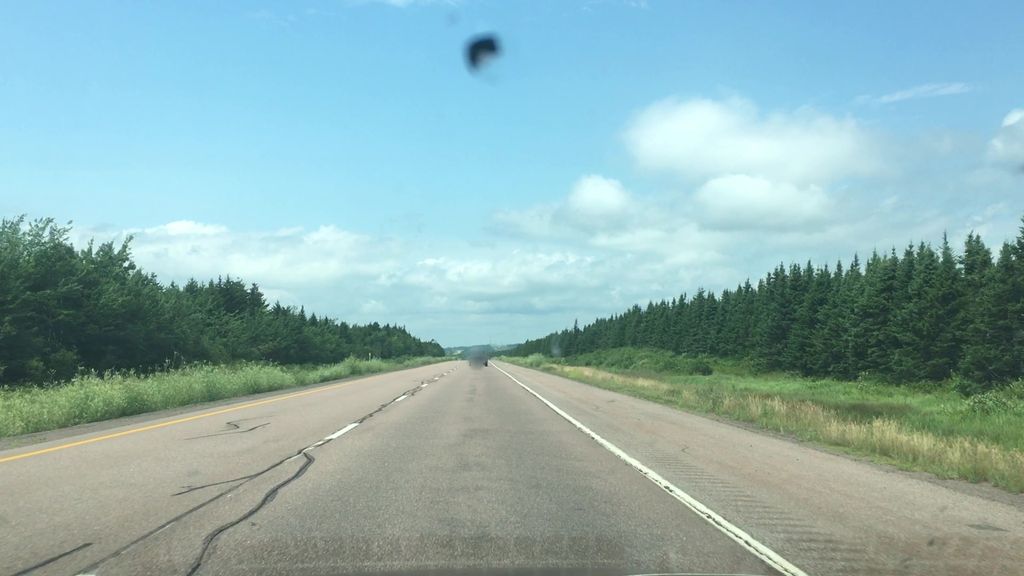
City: charlottetown